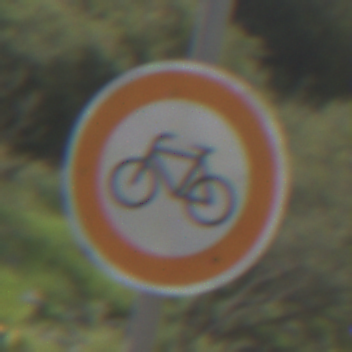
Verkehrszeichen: VerbotRadverkehr
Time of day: Midday
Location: Outdoor (Nature)
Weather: PartlyCloudy
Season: NotSpecified
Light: Natural